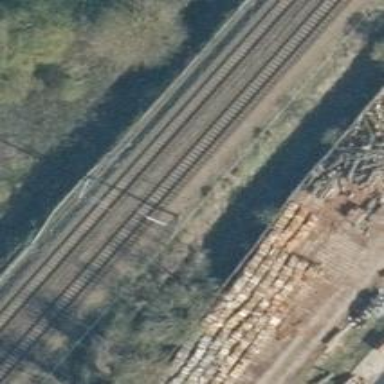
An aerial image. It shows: Railway signal.